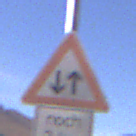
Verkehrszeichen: Gegenverkehr
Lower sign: LaengeEinerStrecke4
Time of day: Midday
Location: Outdoor (Nature)
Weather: Clear
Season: NotSpecified
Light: Natural